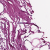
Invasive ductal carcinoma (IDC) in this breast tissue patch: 0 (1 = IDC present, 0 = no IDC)